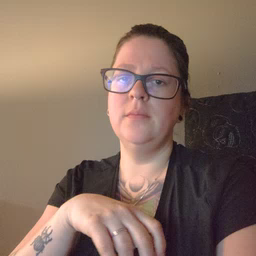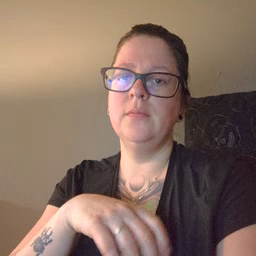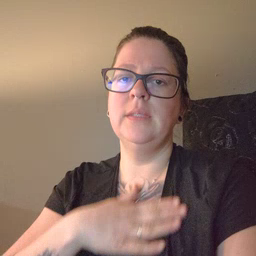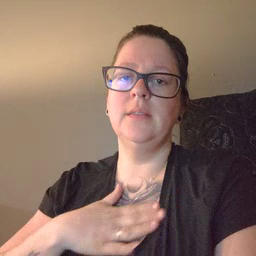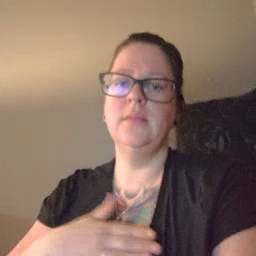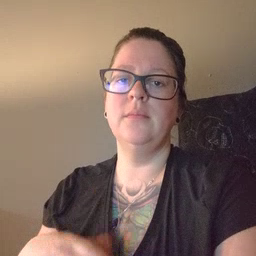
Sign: please